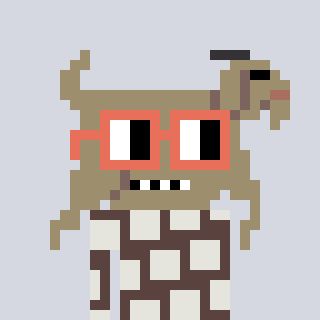
a pixel art character with square orange glasses, a goat-shaped head and a darkbrown-colored body on a cool background